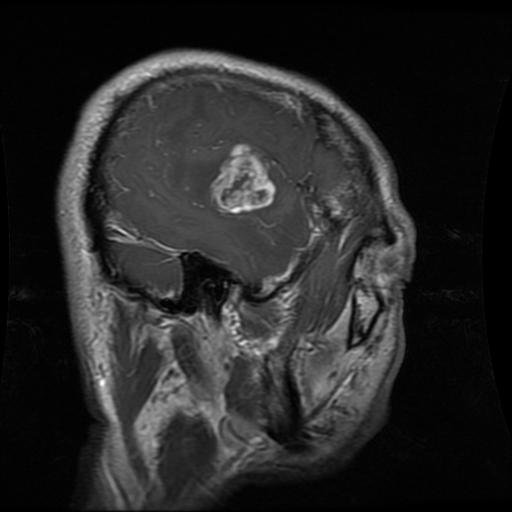
Label: glioma